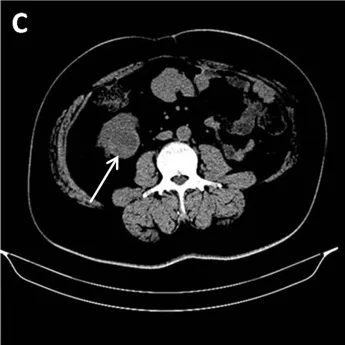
Abdominal and pelvic non-contrast CT revealing a 36 x 31-mm, well-demarcated, ellipsoid and hypodense mass with a CT value of about 27 Hounsfield units (HU) in the external branch of the right adrenal region. Lower. Poles of the right kidney, respectively.
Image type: radiology (ct)